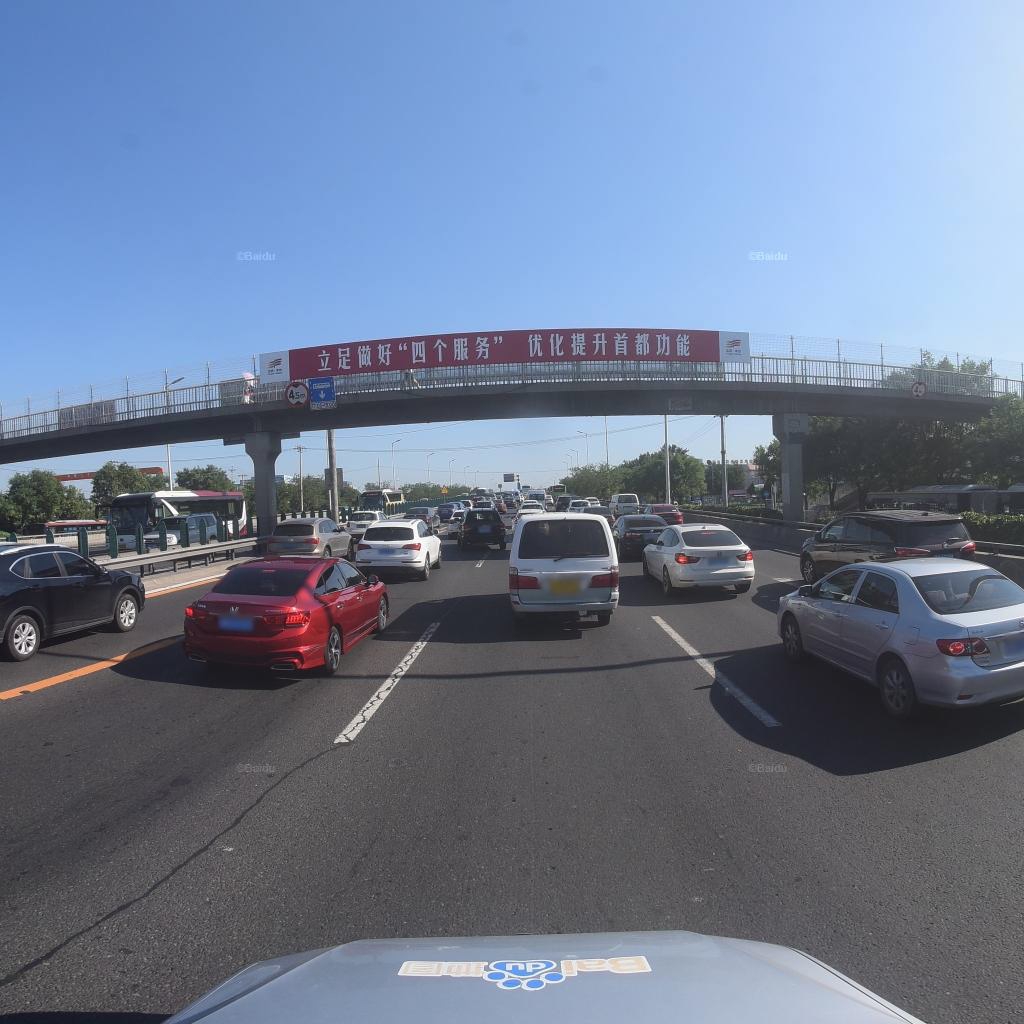
Region: Fengtai
Road damage annotations: longitudinal patch